Field crop: tomato
Growth stage: 2
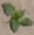
Species: solanum